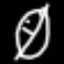
Label: leaf